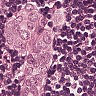
Metastatic tissue present: yes